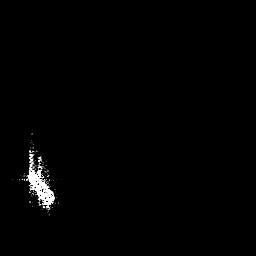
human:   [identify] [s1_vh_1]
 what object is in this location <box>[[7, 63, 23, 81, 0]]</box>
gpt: <ref>1 large ship at the bottom left</ref>